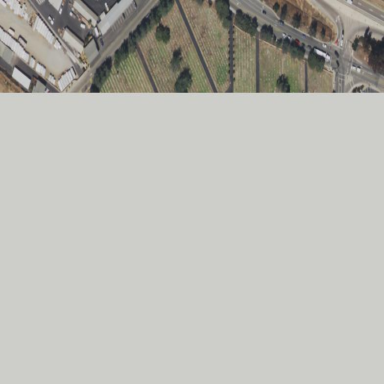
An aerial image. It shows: Cemetery.